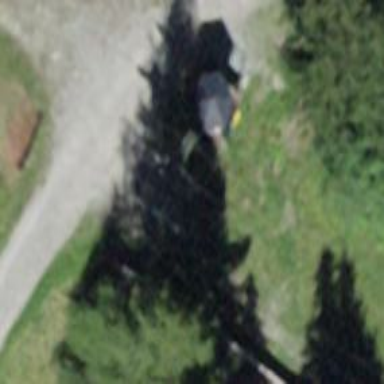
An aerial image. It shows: Pylon for aerialway.